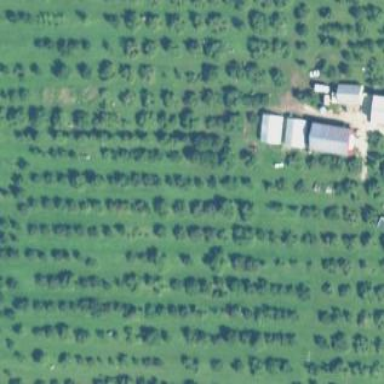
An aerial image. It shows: Orchard.